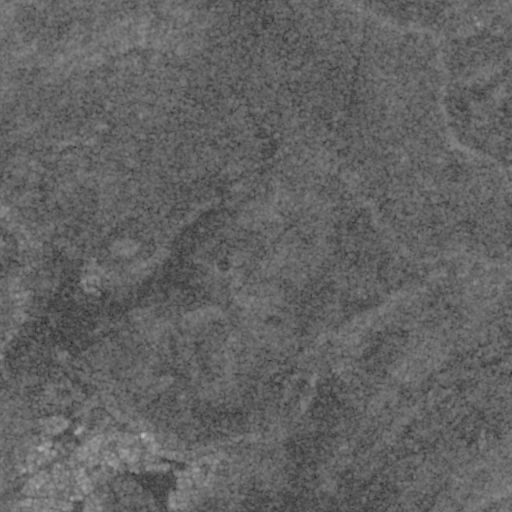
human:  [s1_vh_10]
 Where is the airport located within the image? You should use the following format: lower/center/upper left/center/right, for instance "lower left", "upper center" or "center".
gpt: The airport is located in the lower left of the image.
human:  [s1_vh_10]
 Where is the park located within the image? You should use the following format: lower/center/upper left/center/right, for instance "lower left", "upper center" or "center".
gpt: The park is located in the lower left of the image.
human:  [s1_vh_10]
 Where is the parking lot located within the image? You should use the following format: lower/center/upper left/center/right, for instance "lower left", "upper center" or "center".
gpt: The parking lot is located in the lower left of the image.
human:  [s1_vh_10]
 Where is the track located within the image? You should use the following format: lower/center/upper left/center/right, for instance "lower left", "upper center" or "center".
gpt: The track is located in the lower center of the image.
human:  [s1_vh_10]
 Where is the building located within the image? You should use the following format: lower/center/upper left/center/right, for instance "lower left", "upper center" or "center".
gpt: There is no building in the image.

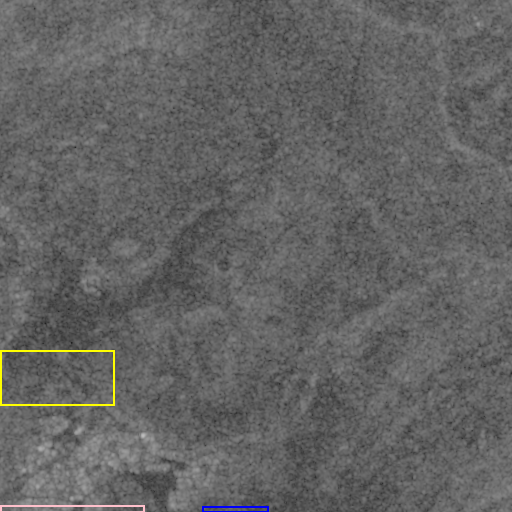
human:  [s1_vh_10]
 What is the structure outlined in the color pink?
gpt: The structure outlined in pink is an airport.
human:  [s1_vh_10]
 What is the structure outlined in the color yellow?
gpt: The structure outlined in yellow is a park.
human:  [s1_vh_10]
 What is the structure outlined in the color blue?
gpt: The structure outlined in blue is a track.
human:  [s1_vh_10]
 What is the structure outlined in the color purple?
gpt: There is no purple outline.